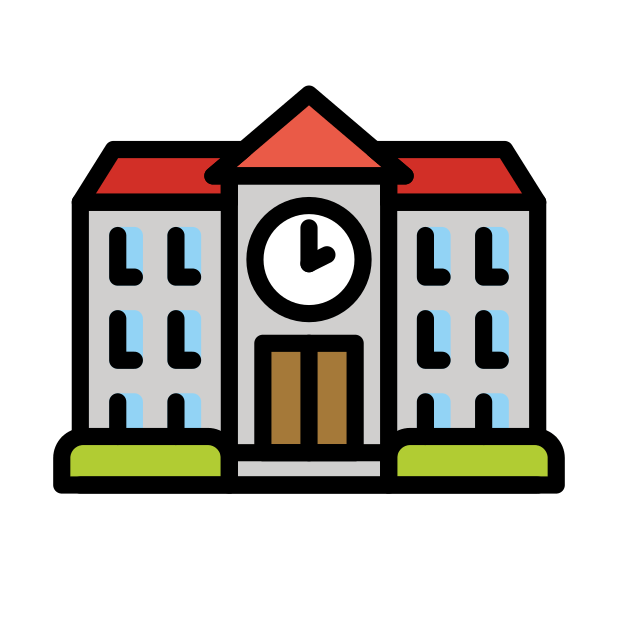
Emoji: 🏫
Name: school
Unicode: 0x1f3eb